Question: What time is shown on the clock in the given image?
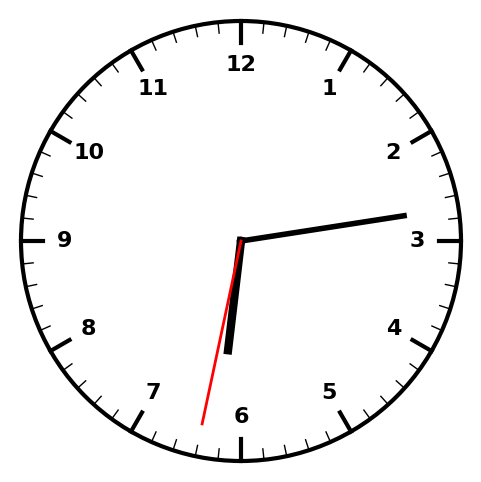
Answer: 06:13:32